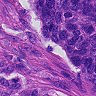
Metastatic tissue present: yes